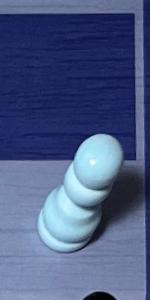
Label: Pawn_White